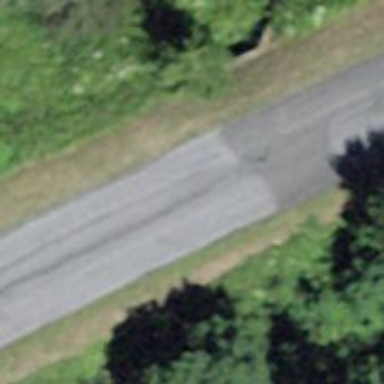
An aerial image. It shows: Asphalt road classified as tertiary.